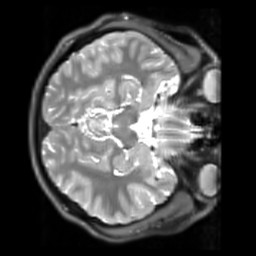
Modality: PDw
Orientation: axial
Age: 26
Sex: male
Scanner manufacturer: siemens
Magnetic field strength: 3 T
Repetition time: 11.88 s
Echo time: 0.014 s